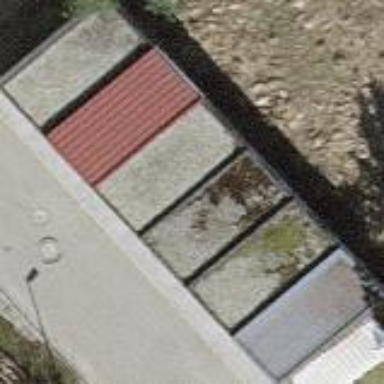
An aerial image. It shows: Garages with flat roofs.